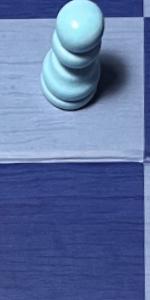
Label: Empty